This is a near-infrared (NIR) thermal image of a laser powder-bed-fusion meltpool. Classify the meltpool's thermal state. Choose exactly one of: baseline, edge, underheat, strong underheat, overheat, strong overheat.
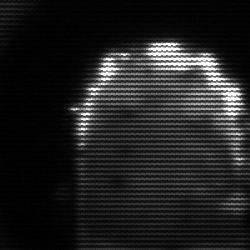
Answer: baseline